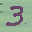
Label: 3